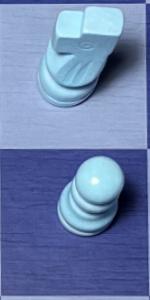
Label: Pawn_White